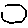
Label: hexagon